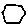
Label: hexagon